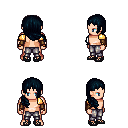
a pixel art fantasy rpg character, male body template, human, light skin, gold arm armor, metal pants, raven right-swept hairstyle, cloth bracers, ghillies, four views (front, back, left, right), 2x2 character sprite sheet, small pixel art, hard edges, no anti-aliasing